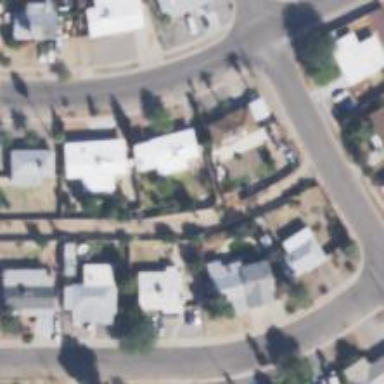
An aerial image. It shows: Alleyway designated as service road.